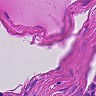
Metastatic tissue present: no